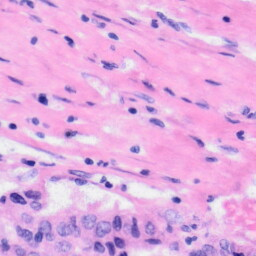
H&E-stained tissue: Liver